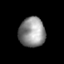
Tissue: skin
Cell type: Others
Senescence score: 0.7334
Nuclear area (px): 761
Mean DAPI intensity: 143.699